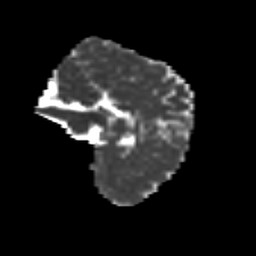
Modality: MD
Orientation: sagittal
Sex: female
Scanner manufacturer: siemens
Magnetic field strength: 3 T
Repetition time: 5 s
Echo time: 0.071 s